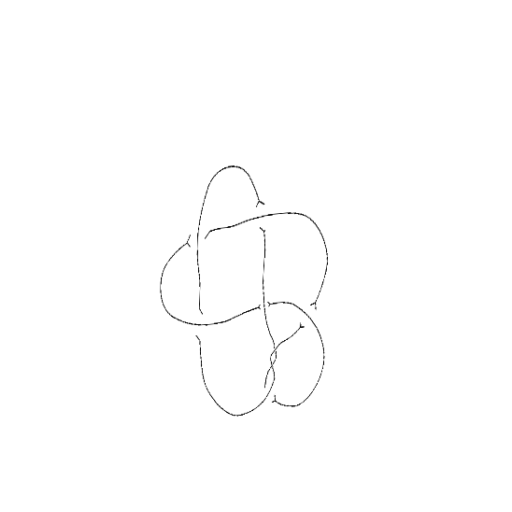
Crossing number: 8